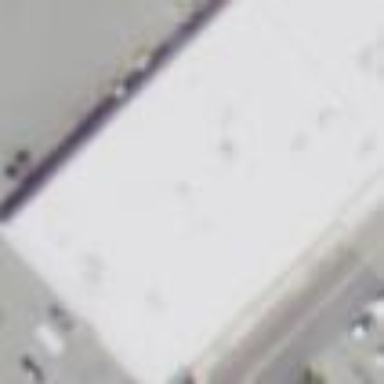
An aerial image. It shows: Retail building.